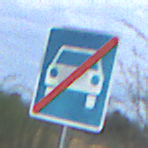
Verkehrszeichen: EndeKraftfahrstrasse
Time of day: MorningAfternoon
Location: Outdoor (Nature)
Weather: PartlyCloudy
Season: NotSpecified
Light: Natural